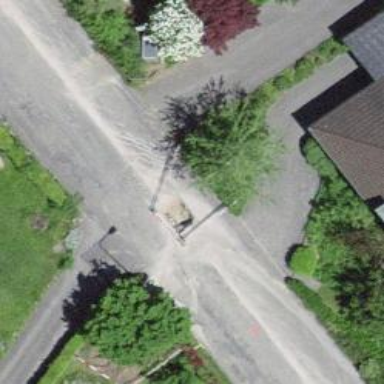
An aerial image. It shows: Living street with no sidewalks.